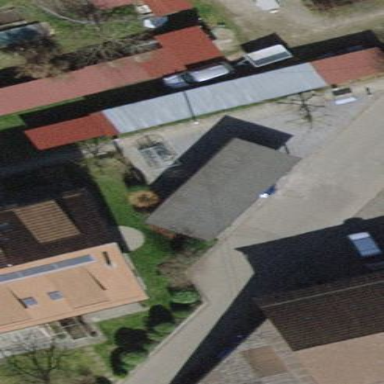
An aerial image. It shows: Carport building.